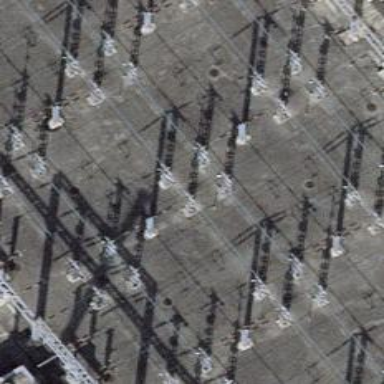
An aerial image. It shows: Power line carrying busbar.